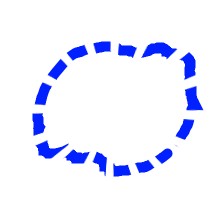
Shape: circle